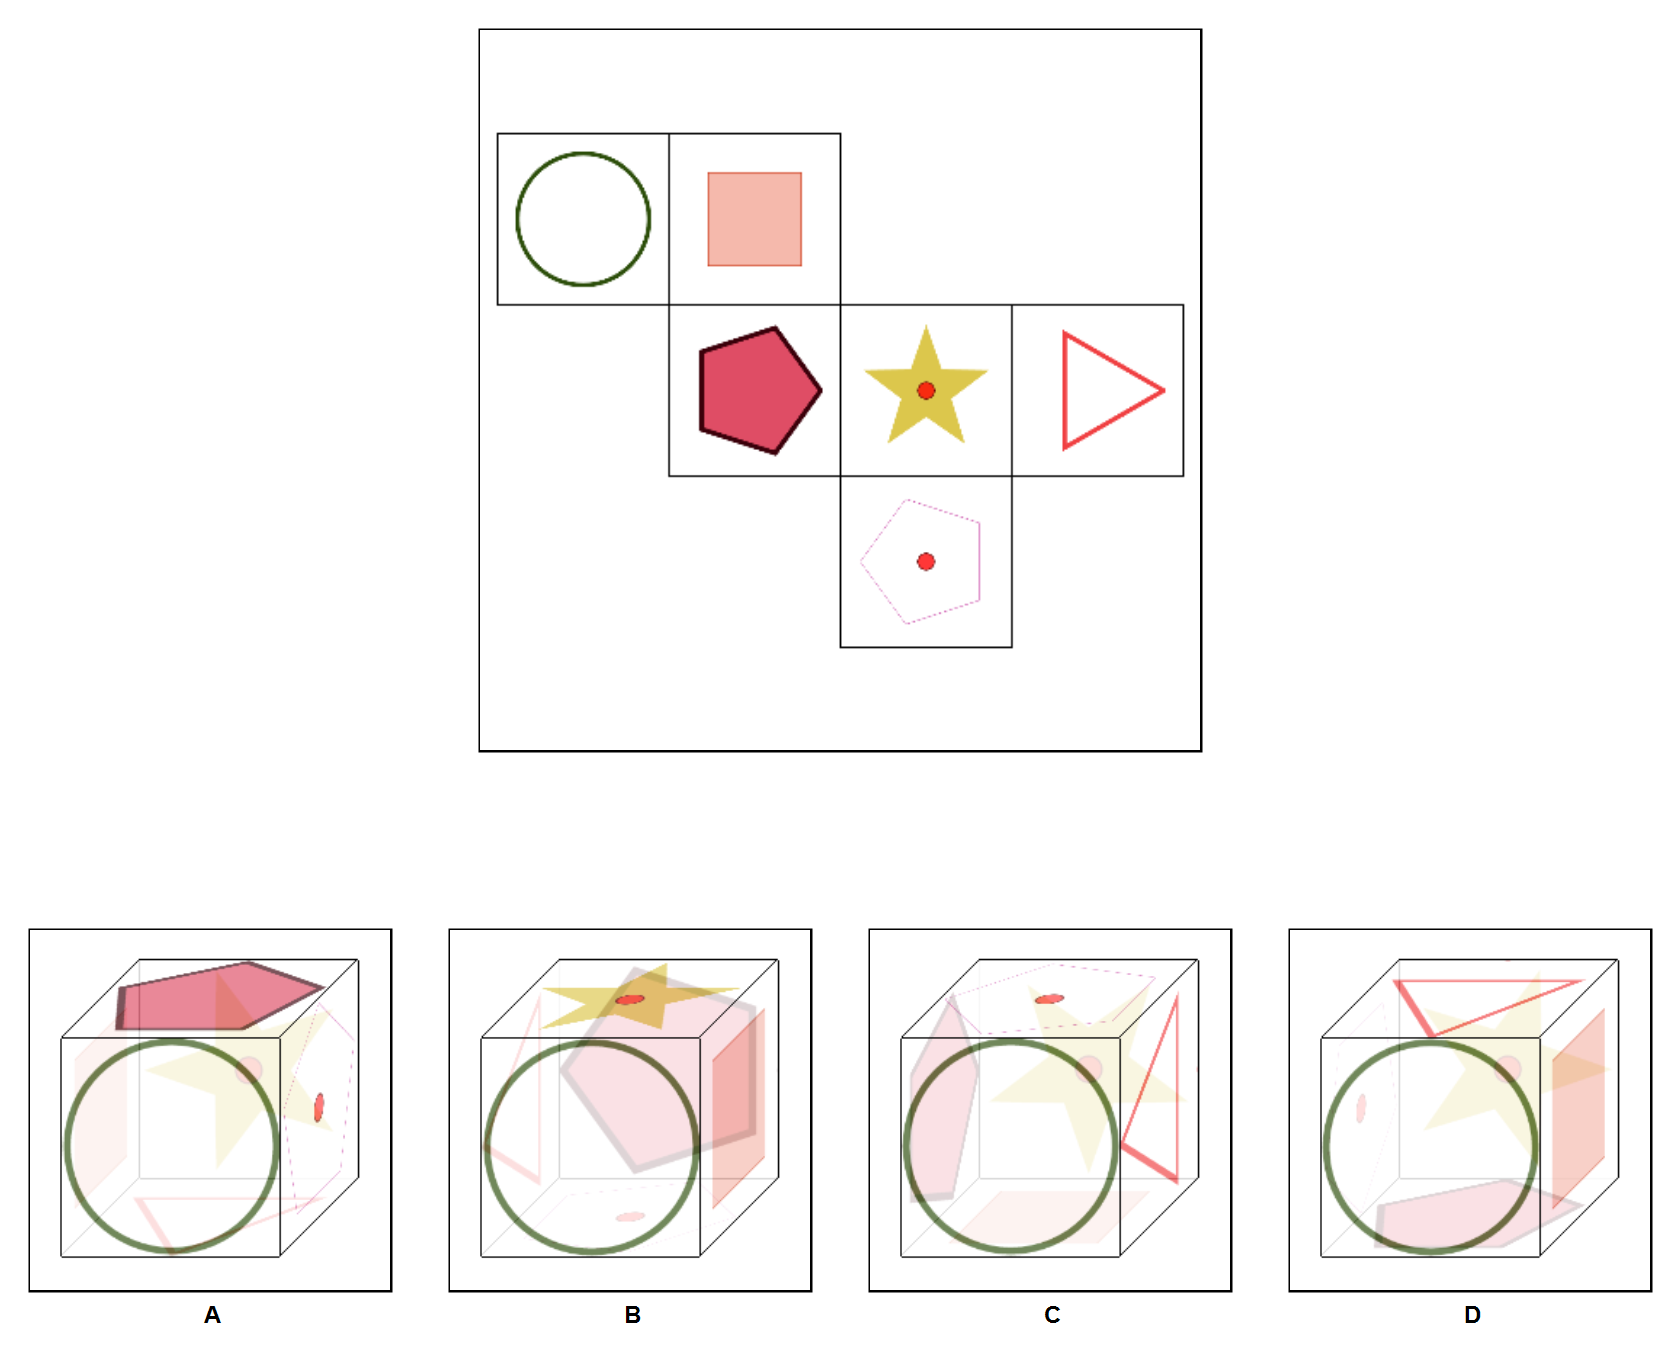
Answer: B